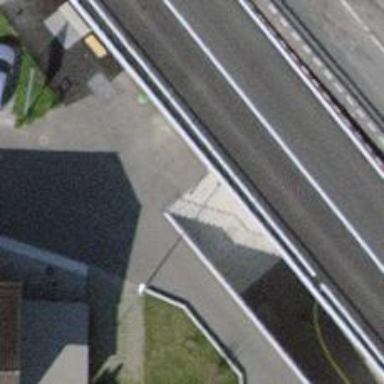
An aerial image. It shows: Concrete steps.